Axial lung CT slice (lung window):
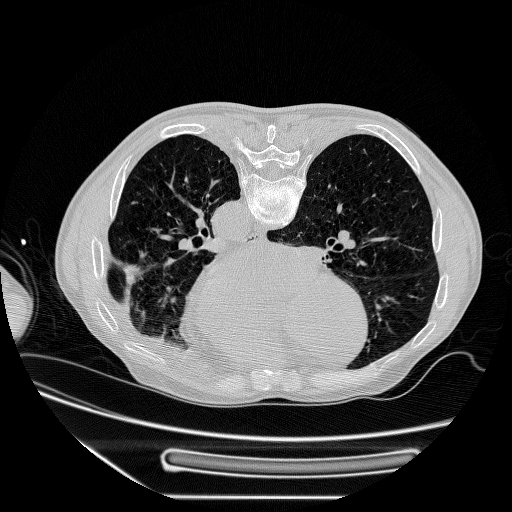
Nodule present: no